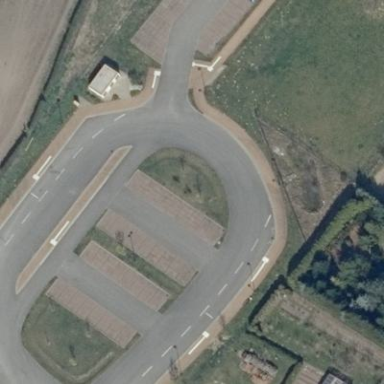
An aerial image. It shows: Parking area with surface.